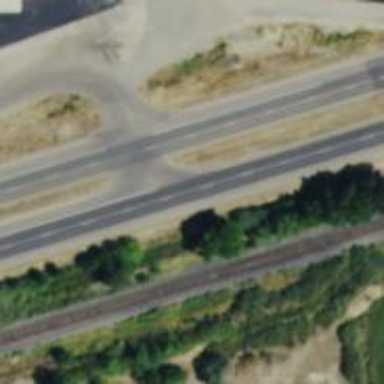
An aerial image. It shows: Expressway with asphalt surface. The highway is classified as trunk and has grade1 tracktype.